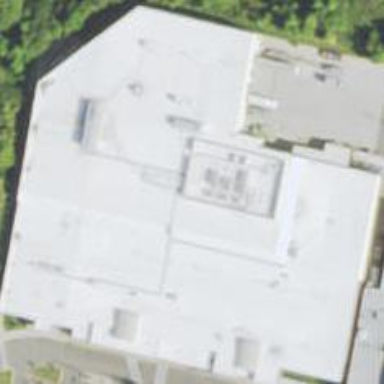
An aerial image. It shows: Supermarket located in building.